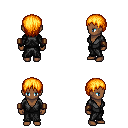
a pixel art fantasy rpg character, female body template, human, dark skin, gray robe, metal pants, light blonde plain hairstyle, leather bracers, four views (front, back, left, right), 2x2 character sprite sheet, small pixel art, hard edges, no anti-aliasing